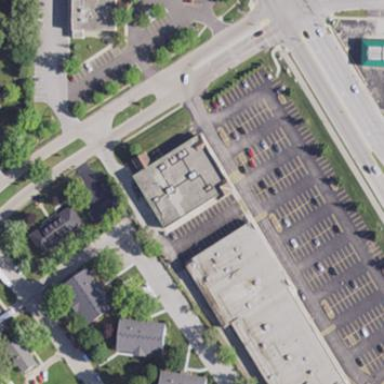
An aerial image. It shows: Pharmacy building providing healthcare services.